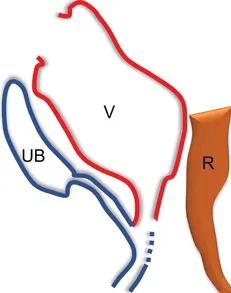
Diagram illustrating posterior sinuplasty. (
B
) After separation of the rectum (R), a vertical incision is made in the posterior wall of the common channel (broken blue line).
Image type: radiology (ct)